Question: in our team we keep the merge policy for master and development branches in order to prevent :

I do not delete my topic branches once they are merged (or rebased and then merged), so I end up with tons of these. I can delete some:
'''
git branch --merged
'''
This will only show me those which hasn't been rebased prior merge. And there are some of these, I am able to clean them up.
I am looking for some strategy, script or hint how to deal with . There must be a script that finds all the commits from the topic branch in the master in a loop or something. Please share ;-)
Thanks
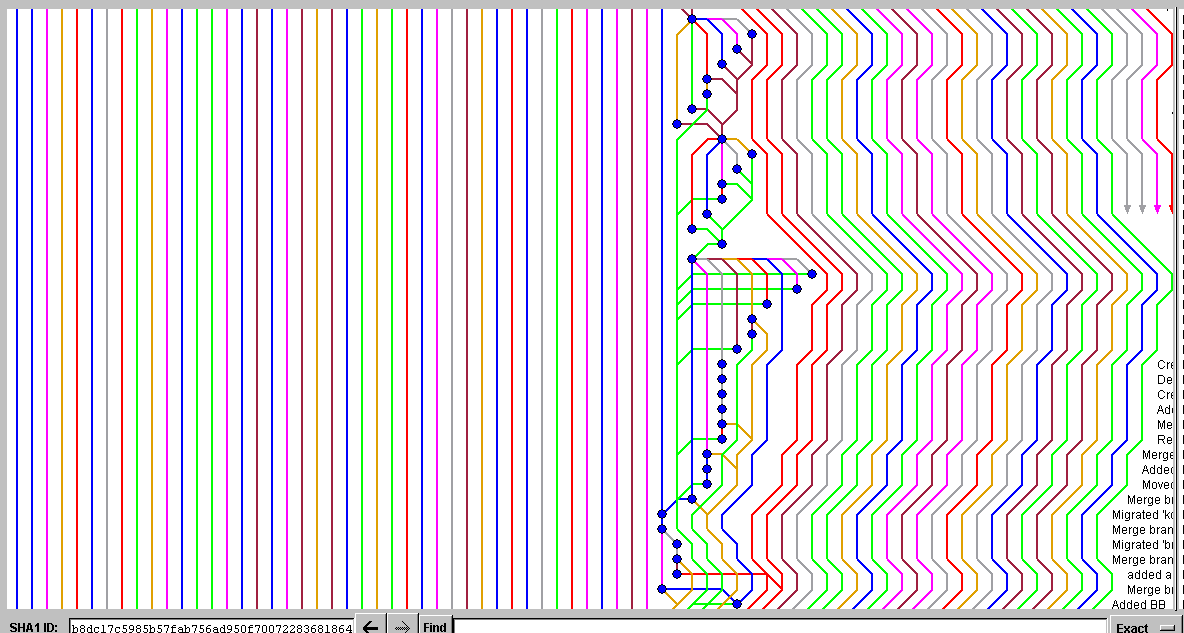
Answer: You have <URL> which does that by:
- -
That would delete rebased branches which have been merged to master.
'''
last_commit_msg="$(git log --oneline --format=%f -1 $branch)"
if [[ "$(git log --oneline --format=%f | grep $last_commit_msg | wc -l)" -eq 1 ]]; then
'''